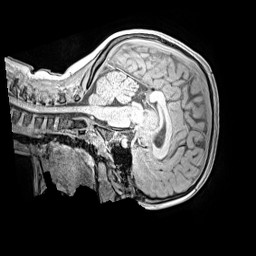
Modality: MP2RAGE
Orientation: sagittal
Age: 9
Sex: male
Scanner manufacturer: siemens
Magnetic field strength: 3 T
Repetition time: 4 s
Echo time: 0.00299 s